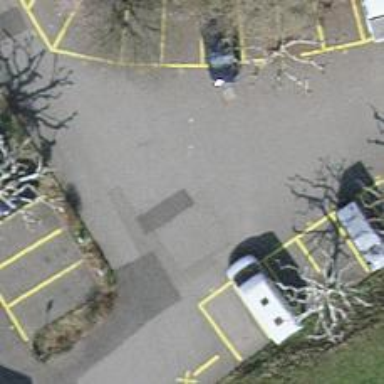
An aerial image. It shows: Road serving as parking aisle.